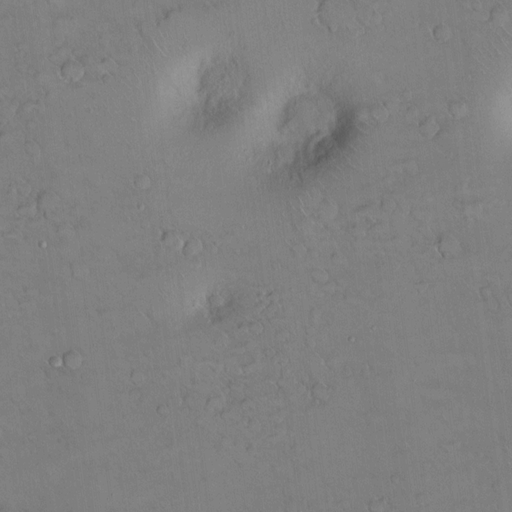
Objects detected: cone, cone, cone